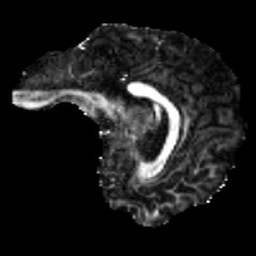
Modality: FA
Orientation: sagittal
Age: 25
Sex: male
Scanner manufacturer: siemens
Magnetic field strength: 3 T
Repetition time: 3.5 s
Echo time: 0.086 s